Question:
I tried to generate a line chart with 3 lines by years but i can only generate 1 line with my code, what should I do
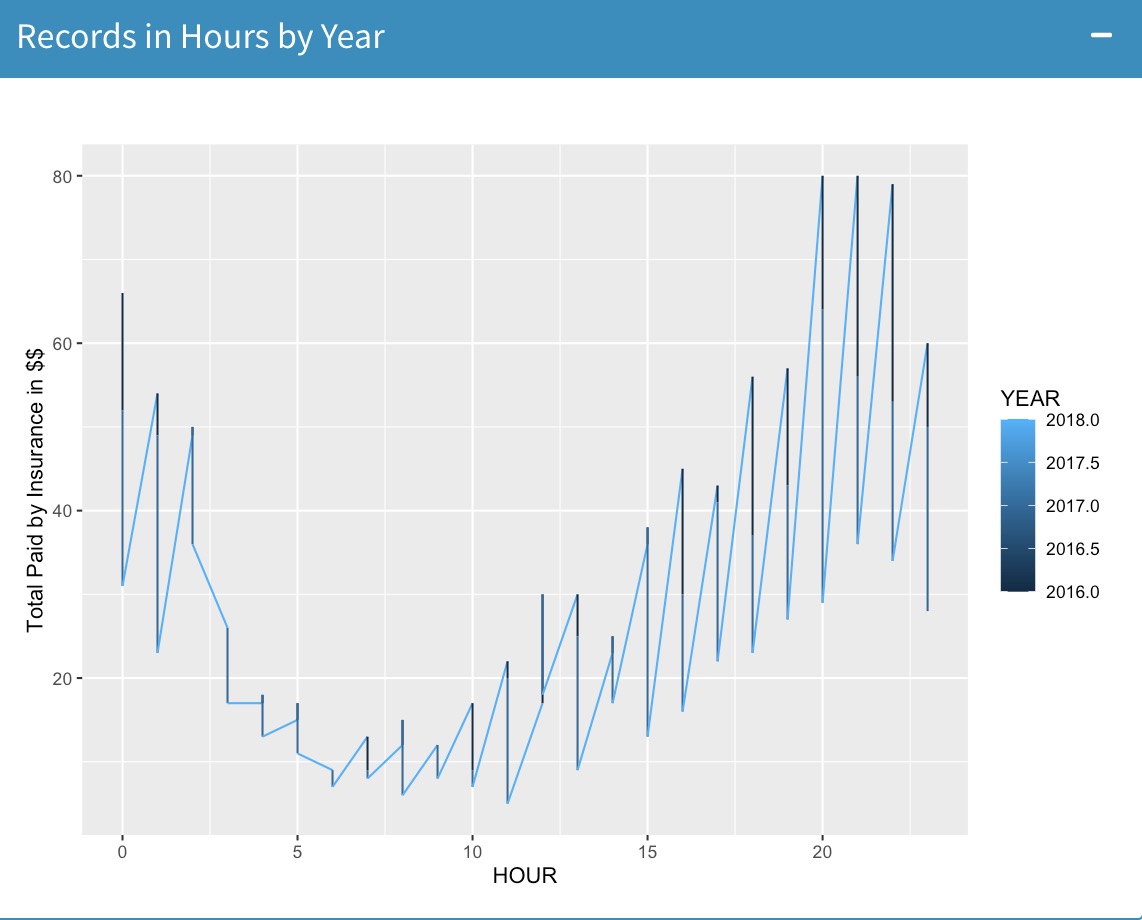
Answer: Try this:
Without seeing your data it is guess work on my part.
I suspect YEAR is being treated as a continuous variable and to get distinct colours you need YEAR to be a discrete variable.
'''
ggplot(data = crimessum2)+
geom_line(mapping = aes(x=HOUR, y = Numbers, col = factor(YEAR), group = YEAR))+
xlab("HOUR")+
ylab("Total Paid by Insurance in $$")+
ggtitle(" ")
'''